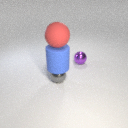
large blue rubber cylinder above small gray metal sphere